Question: I am trying to toggle a radio box selection included in cells table.
The toggling works only once per radio button.
After, all radio buttons are disabled but my HTML code seems to be correct; the attribute 'checked="checked"' is present.
Why is this not working?
Here is the jQuery I am using:
'''
$('td').click(function(){
var $elem = $(this).children('input');
var name = $elem.attr('name');
$('input[name='+name+']').each(function(){
$(this).removeAttr('checked');
}).promise().done(function(){
$elem.attr('checked','checked');
});
});
'''
And the image:

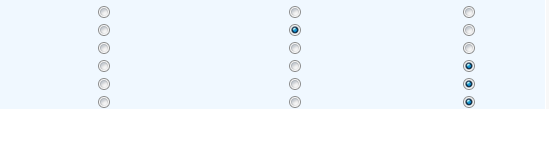
Answer: You need to be using <URL>' instead of just setting it to disabled.
The following will work:
'''
$('input[name='+name+']').each(function(){
$(this).prop('checked', false);
}).promise().done(function(){
$elem.prop('checked', true);
});
'''